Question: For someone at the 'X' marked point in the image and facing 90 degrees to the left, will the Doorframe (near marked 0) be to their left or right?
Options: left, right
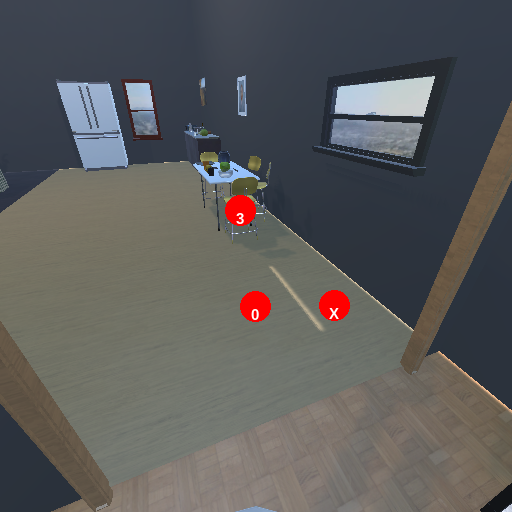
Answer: left